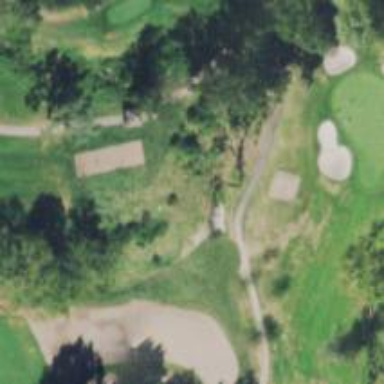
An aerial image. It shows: Pathway for golfing.